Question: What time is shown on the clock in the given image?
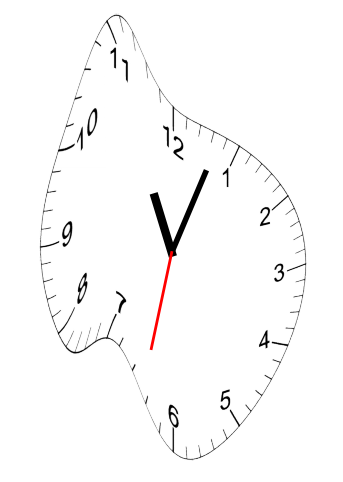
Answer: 11:03:32